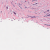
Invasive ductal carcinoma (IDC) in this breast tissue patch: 1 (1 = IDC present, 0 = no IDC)